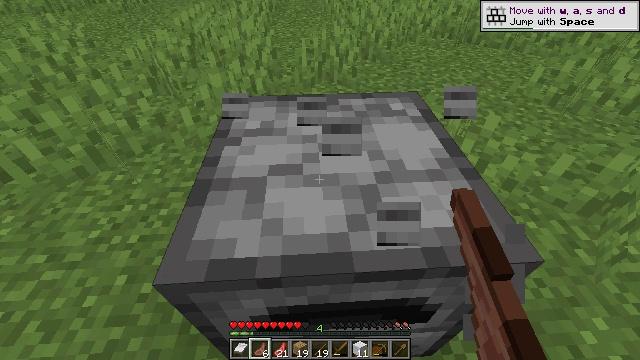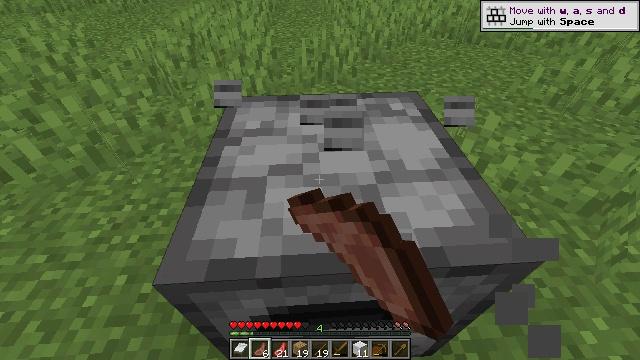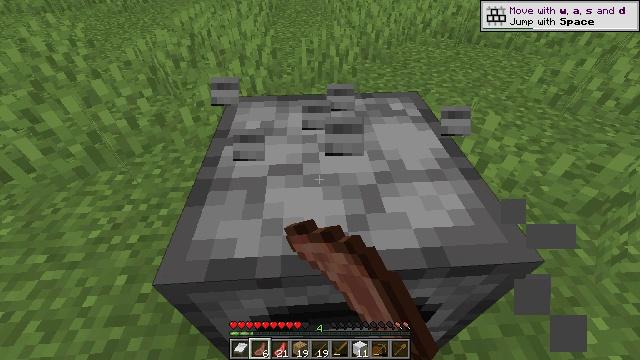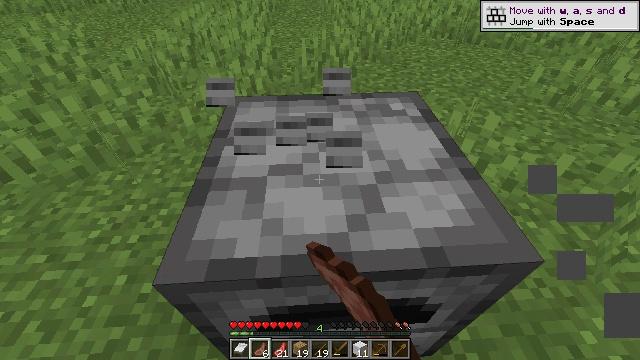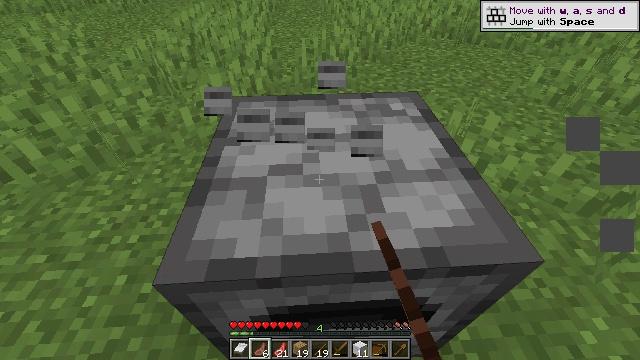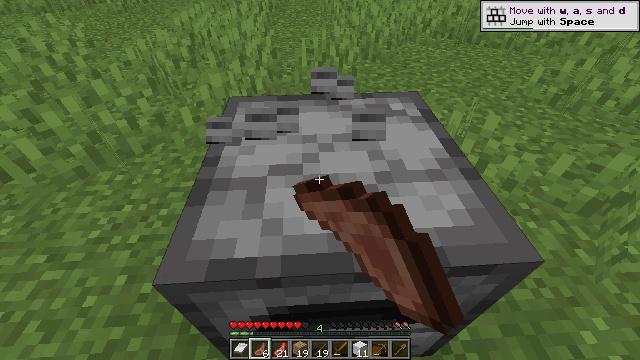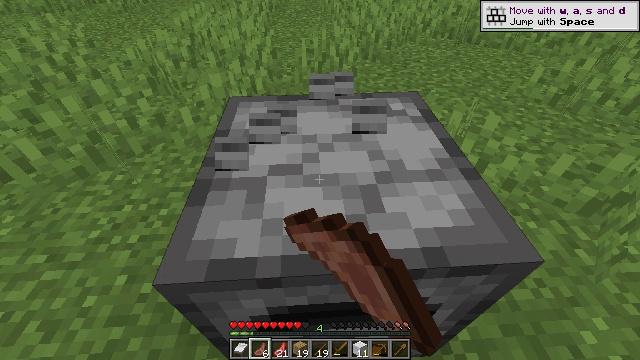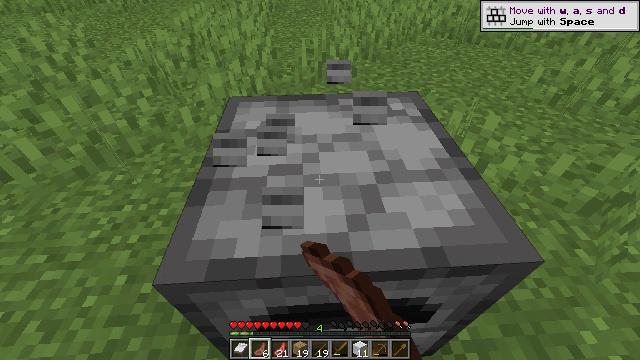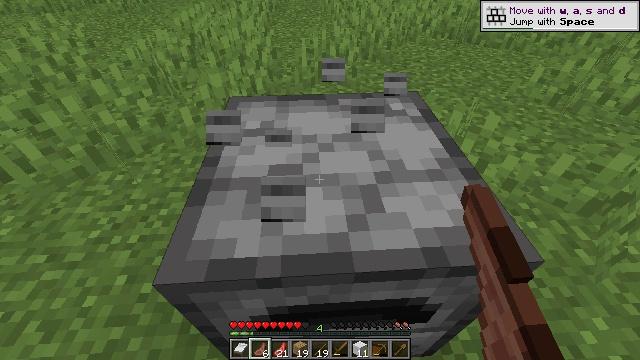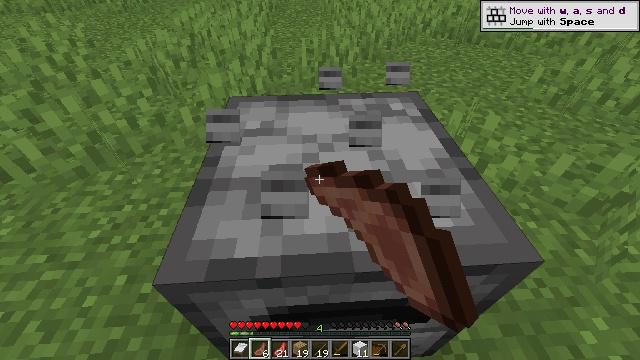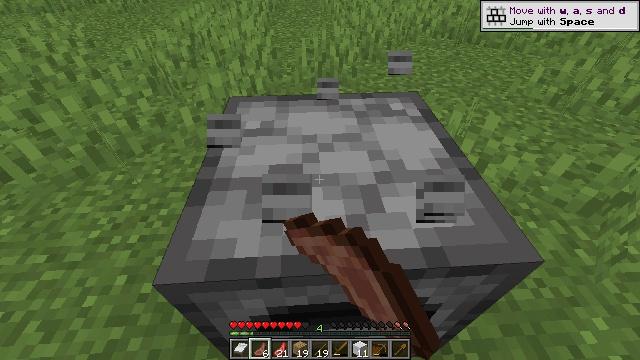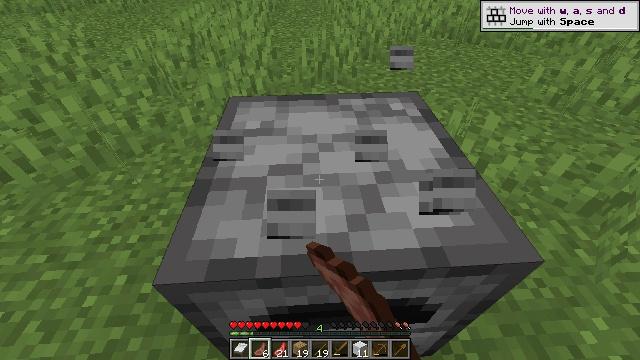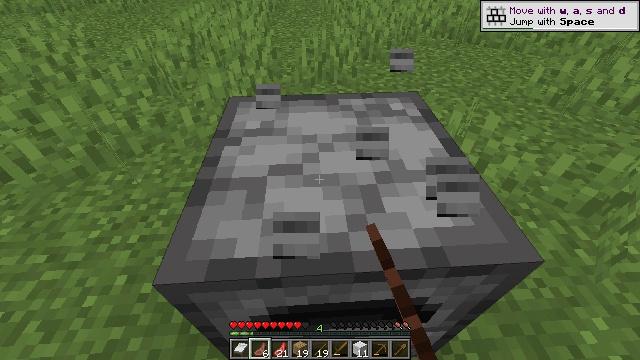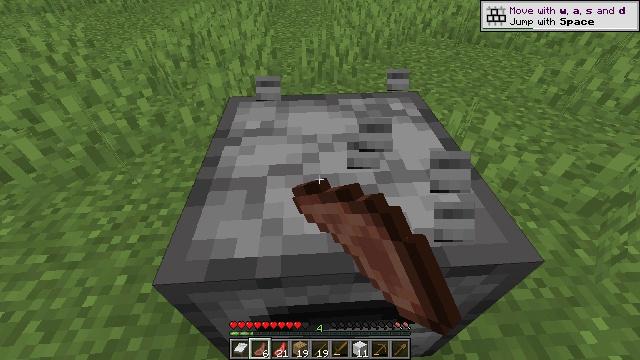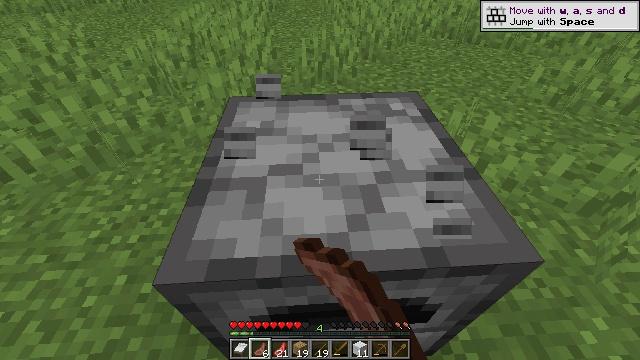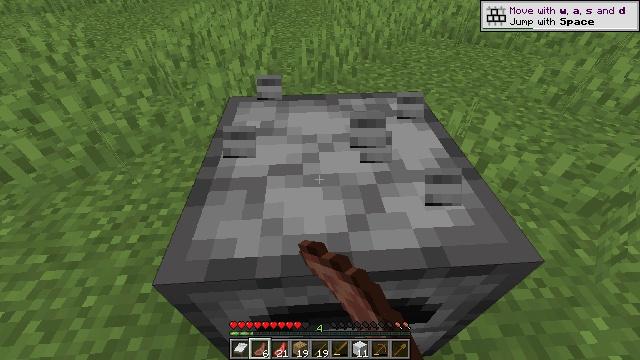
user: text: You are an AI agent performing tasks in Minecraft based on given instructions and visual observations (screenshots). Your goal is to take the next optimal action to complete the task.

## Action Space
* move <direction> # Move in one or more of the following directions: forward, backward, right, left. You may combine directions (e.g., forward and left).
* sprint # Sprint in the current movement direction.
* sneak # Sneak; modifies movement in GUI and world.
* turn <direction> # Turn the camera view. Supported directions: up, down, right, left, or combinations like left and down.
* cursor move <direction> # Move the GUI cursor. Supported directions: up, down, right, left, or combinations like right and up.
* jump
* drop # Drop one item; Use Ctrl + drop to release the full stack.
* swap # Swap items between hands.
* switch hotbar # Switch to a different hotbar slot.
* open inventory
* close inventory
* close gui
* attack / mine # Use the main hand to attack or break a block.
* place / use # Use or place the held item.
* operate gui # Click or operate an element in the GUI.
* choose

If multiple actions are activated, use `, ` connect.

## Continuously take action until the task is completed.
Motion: motion action
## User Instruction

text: Break the furnace to move it.
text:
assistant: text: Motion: attack / mine
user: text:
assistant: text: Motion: attack / mine
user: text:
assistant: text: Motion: attack / mine
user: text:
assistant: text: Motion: attack / mine
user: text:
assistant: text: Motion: attack / mine
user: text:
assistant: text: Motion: attack / mine
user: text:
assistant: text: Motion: attack / mine
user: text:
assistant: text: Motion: attack / mine
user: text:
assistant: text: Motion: attack / mine
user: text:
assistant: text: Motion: attack / mine
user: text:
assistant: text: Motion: attack / mine
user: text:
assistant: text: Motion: attack / mine
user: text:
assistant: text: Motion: attack / mine
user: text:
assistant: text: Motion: attack / mine
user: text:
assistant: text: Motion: attack / mine
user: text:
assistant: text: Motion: attack / mine
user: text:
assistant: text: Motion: attack / mine
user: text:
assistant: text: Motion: attack / mine
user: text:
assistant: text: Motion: attack / mine
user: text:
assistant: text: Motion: attack / mine
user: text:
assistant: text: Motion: attack / mine
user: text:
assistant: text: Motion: attack / mine
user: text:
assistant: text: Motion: attack / mine
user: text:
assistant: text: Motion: attack / mine
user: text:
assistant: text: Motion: attack / mine
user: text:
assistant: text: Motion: attack / mine
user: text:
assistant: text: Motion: attack / mine
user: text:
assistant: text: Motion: attack / mine
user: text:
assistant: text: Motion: attack / mine
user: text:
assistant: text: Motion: attack / mine